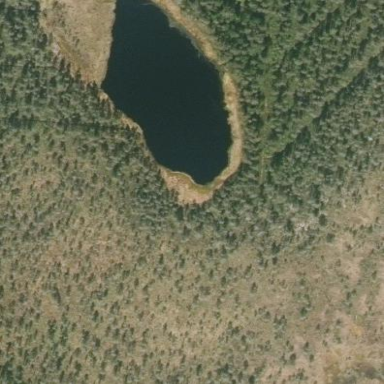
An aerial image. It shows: Beautiful lake surrounded by nature.